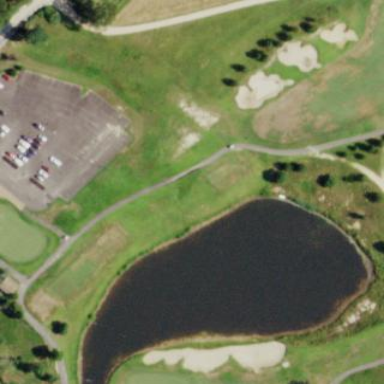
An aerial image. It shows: Water hazard on golf course.